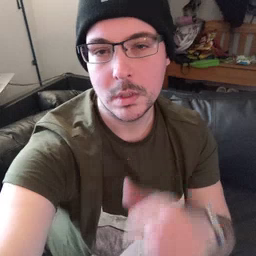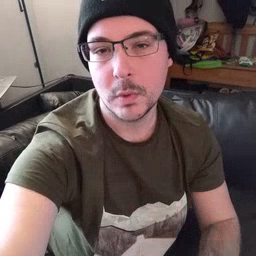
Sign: rain